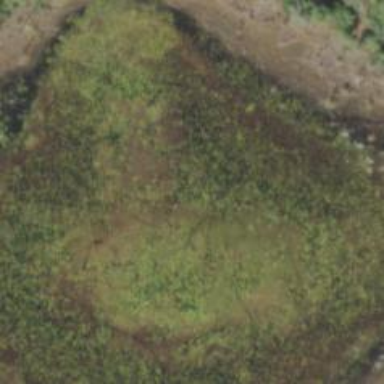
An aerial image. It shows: Marshy wetland area.